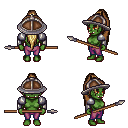
a pixel art fantasy rpg character, female body template, orc, green skin, steel arm armor, magenta pants, blonde extra-long topknot hairstyle, chain helm, spear, four views (front, back, left, right), 2x2 character sprite sheet, small pixel art, hard edges, no anti-aliasing